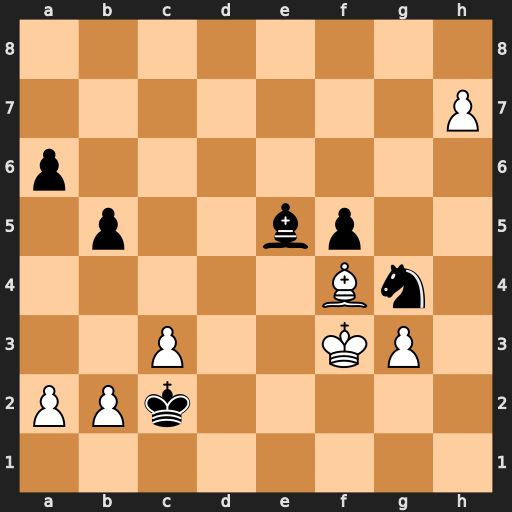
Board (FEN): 8/7P/p7/1p2bp2/5Bn1/2P2KP1/PPk5/8
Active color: w
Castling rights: -
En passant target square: -
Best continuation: Bxe5 Nxe5+ Kf4